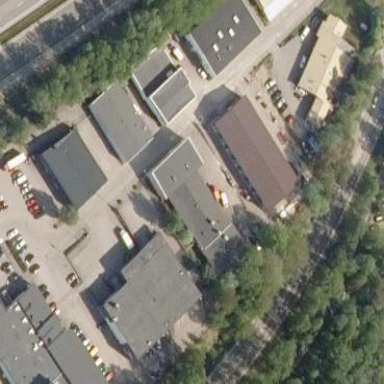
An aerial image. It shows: Office building.